Question: I need a formula for number of wins of particular player in league.
So I need to count all the wins of one player, and to do that, I need to put range of goals scored and that range has to be bigger than goals concieved in order to be counted as win.
I tried with this formula but it's not working:
'''
=Countifs(K7:K19,"Nikolinho Pueblo Jr.",L7:M19, L7:L19>M7:M19 )
'''

Can someone help me?
Thanks
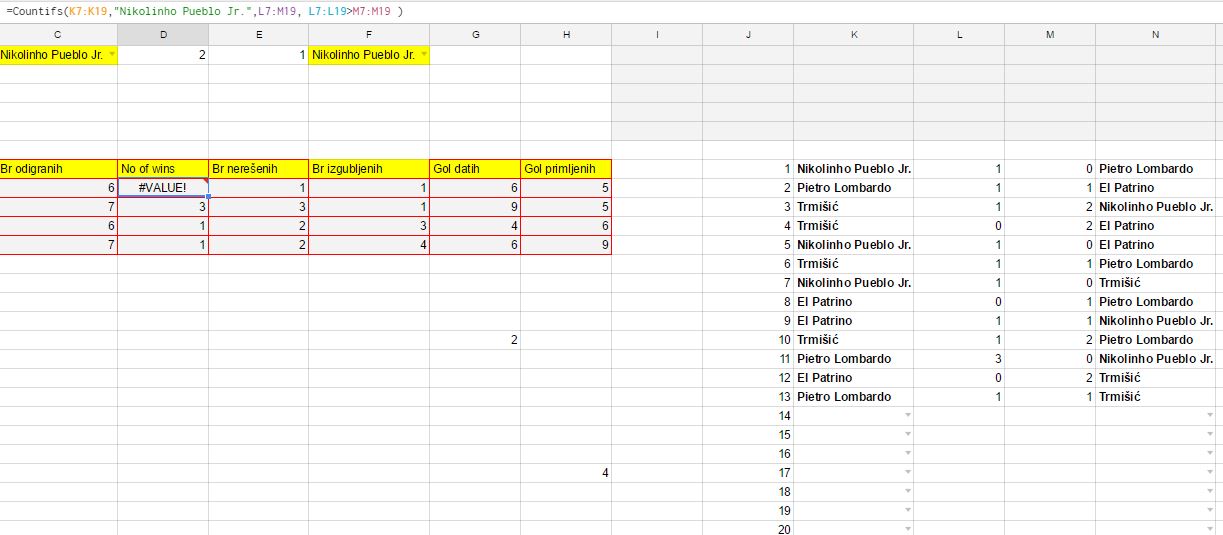
Answer: : Added IFERROR formula to the end and expanded for 2 ends based on comments.
You can count the returned items from a Query:
'''
=COUNTA( QUERY( K7:M19,"select K where K = 'Nikolinho Pueblo Jr.' and L > M", 0))
'''
With this, you can substitute cell references for the values if needed, and also open the range to go to the last line:
'''
=COUNTA( QUERY( K7:M,"select K where K = '" & B2 & "' and L > M", 0))
'''
This will give the count for the name in cell B2.
In order to not count an query which returns no results (it returns an error), use the following:
'''
=COUNTA( IFERROR( QUERY( L7:N,"select N where N = '" & J1 & "' and M > L", 0),), IFERROR( QUERY( K7:M,"select K where K = '" & J1 & "' and L > M", 0),))
'''
:
To check for the winner from 2 columns, you can place 2 query formulas in the COUNTA such as:
'''
=COUNTA( IFERROR( QUERY( L7:N,"select N where N = '" & A10 & "' and M > L", 0),), IFERROR( QUERY( K7:M,"select K where K = '" & A10 & "' and L > M", 0),))
'''
You can also do this with one query:
'''
=COUNTA( QUERY( K7:N,"select K where (K = '" & A10 & "' and L > M) or (N = '" & A10 & "' and M > L) ", 0))
'''